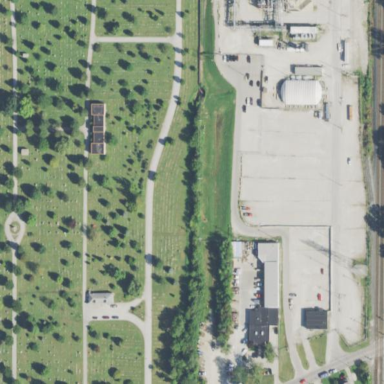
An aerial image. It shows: Cemetery with graves.